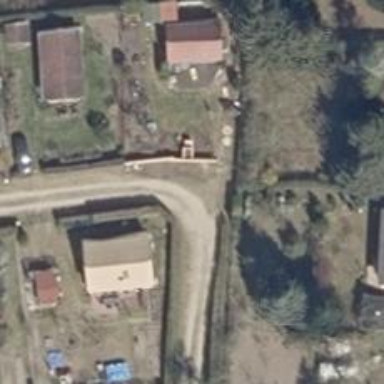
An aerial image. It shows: Road servicing allotments.